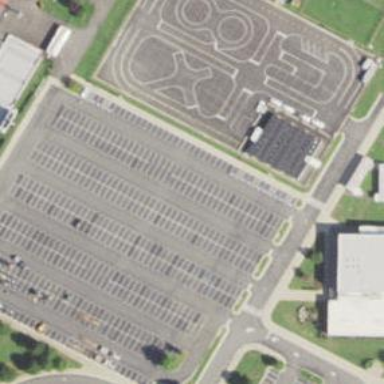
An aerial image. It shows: Driving school.